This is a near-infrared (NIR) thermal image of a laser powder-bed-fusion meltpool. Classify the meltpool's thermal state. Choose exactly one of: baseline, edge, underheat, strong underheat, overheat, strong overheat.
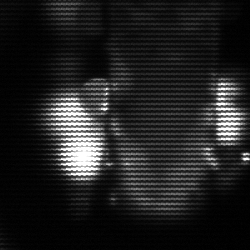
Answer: strong underheat